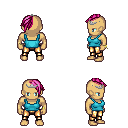
a pixel art fantasy rpg character, male body template, human, tanned skin, teal pirate shirt, gold greaves, pink long mohawk hairstyle, silver tiara, bracelets, four views (front, back, left, right), 2x2 character sprite sheet, small pixel art, hard edges, no anti-aliasing